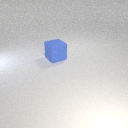
large blue rubber cube